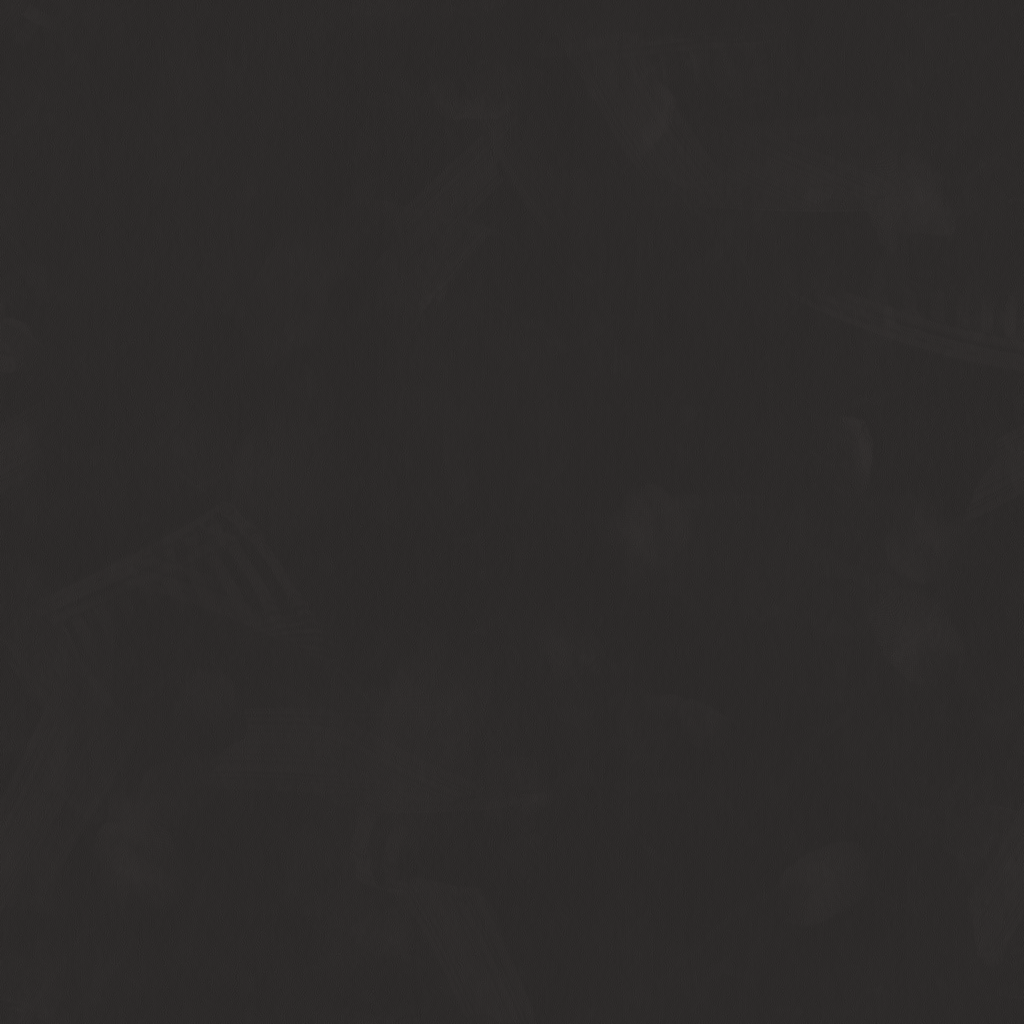
Texture map type: Color